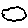
Label: cloud